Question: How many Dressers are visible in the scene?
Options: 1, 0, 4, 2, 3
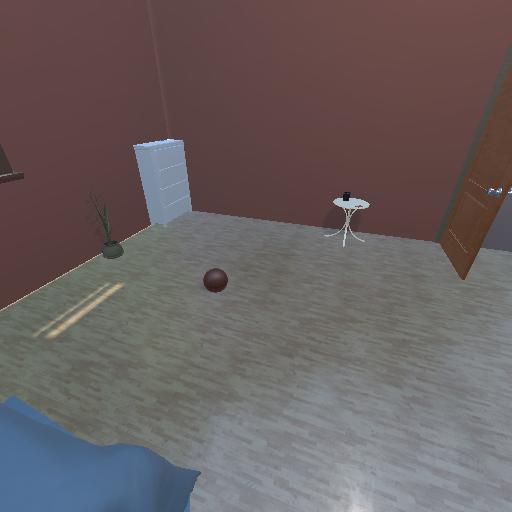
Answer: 1